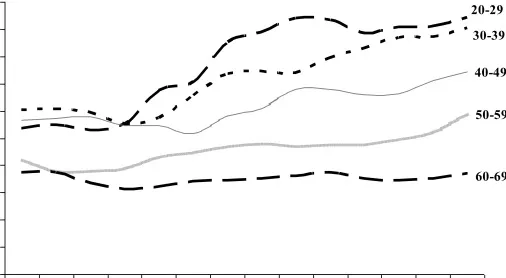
Japanese female smoking prevalence:Three year moving average of female Japanese smoking prevalence using 10-year age groups.
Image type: radiology (x_ray)